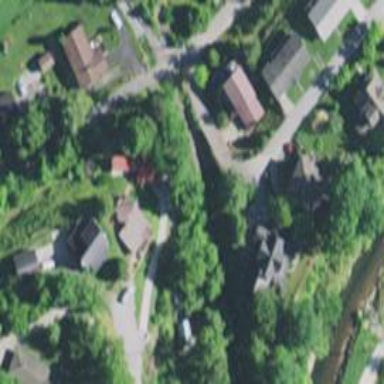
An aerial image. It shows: Driveway.